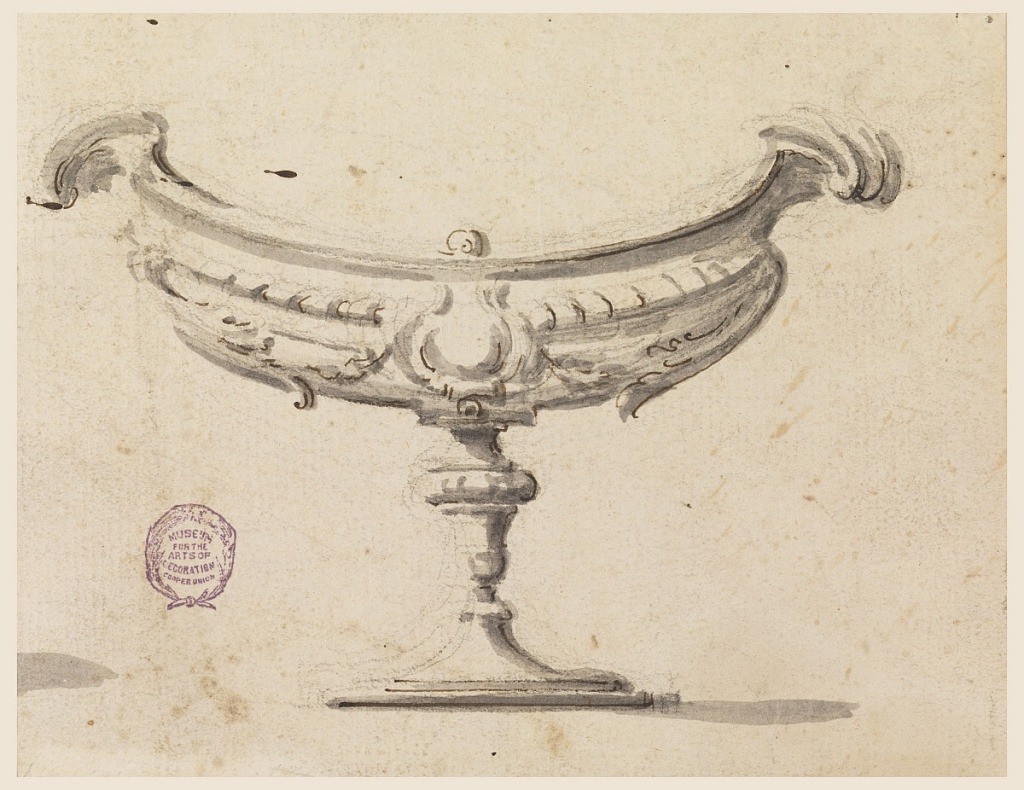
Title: Design for an Incense Boat
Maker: Filippo Marchionni, Italian, 1732–1805
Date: ca. 1750
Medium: Pen and ink, brush and wash on paper
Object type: Drawing
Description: Shown in full length, an empty escutcheon is in the middle. The end of the shadow cast by the thurible -1145 is at the left edge. The color stripe at bottom in -1145 has been cut off here.